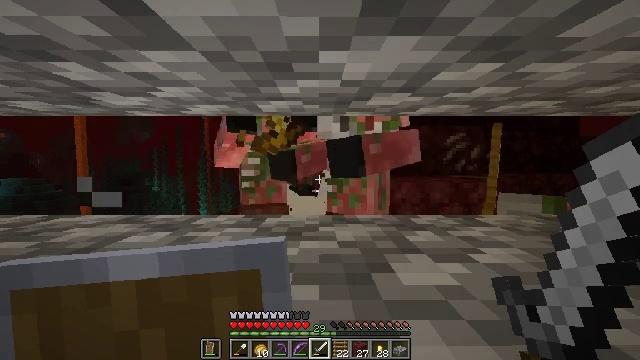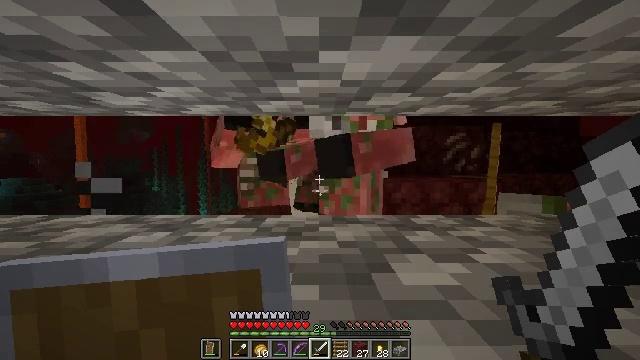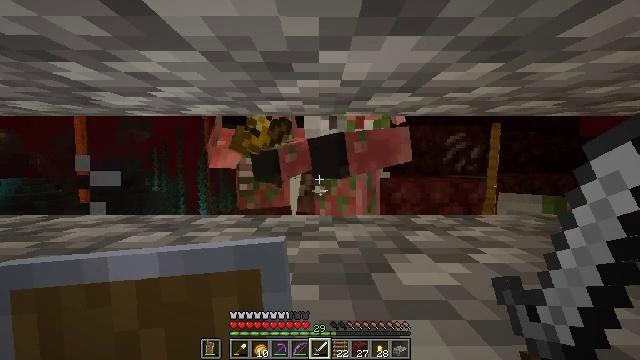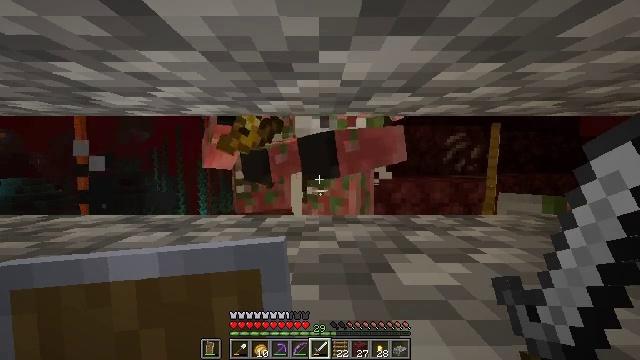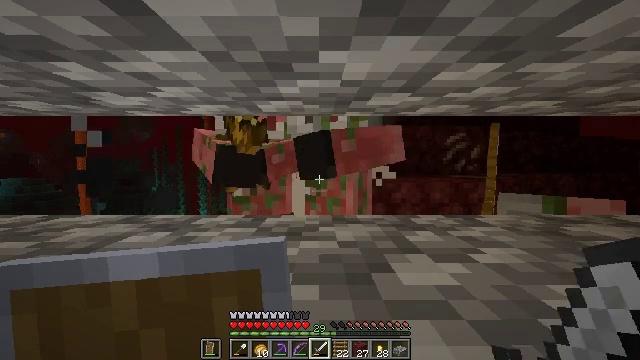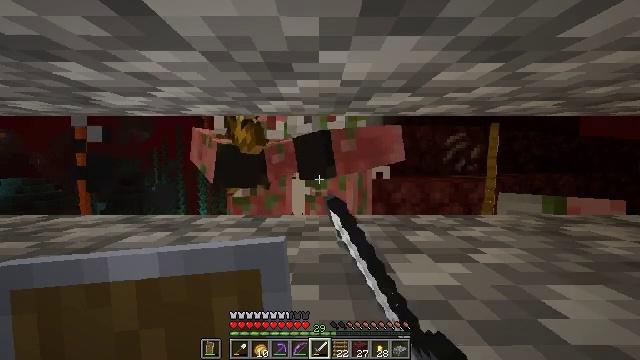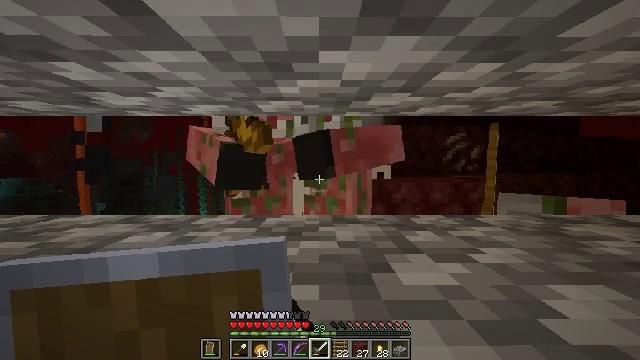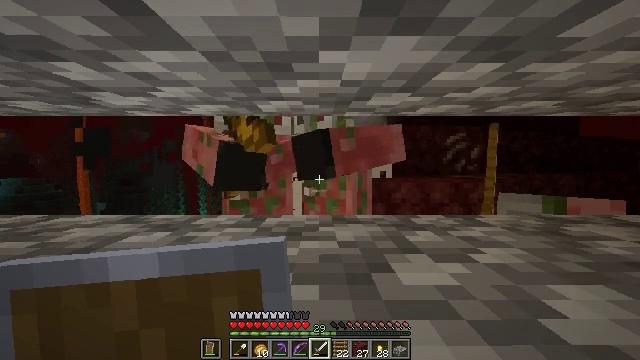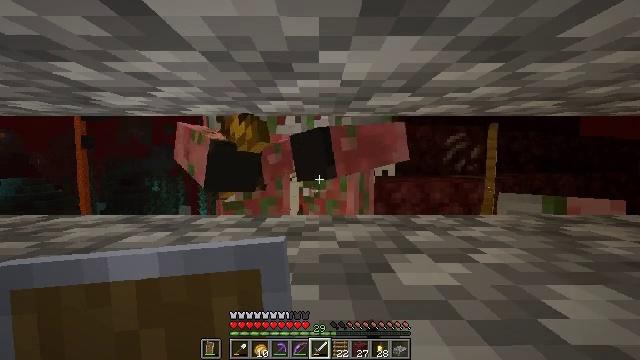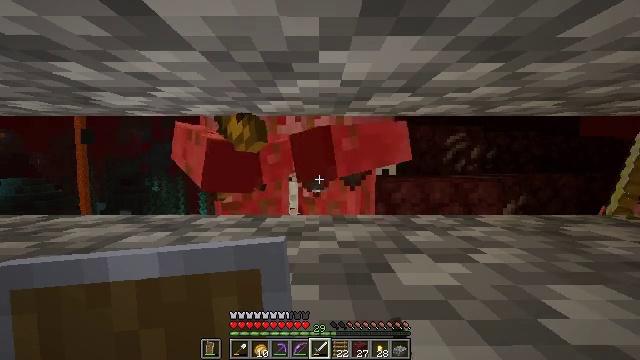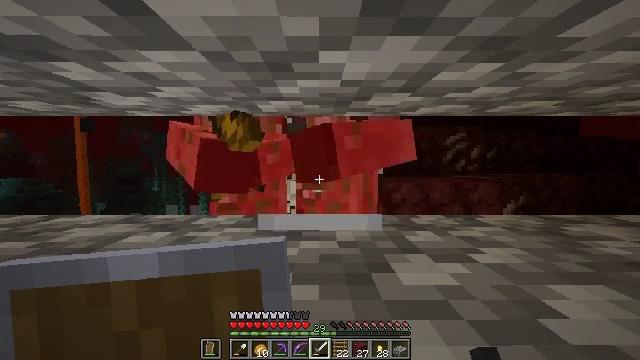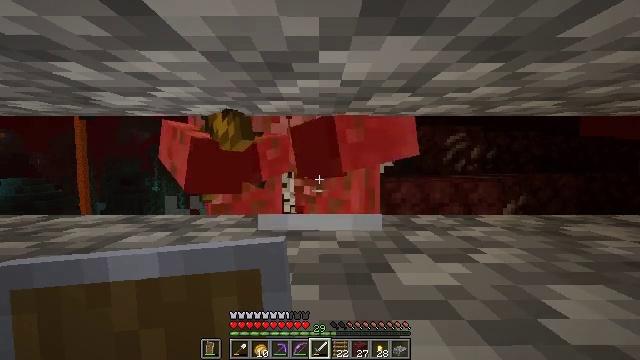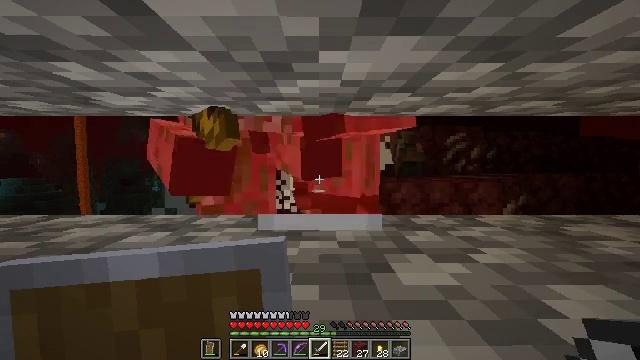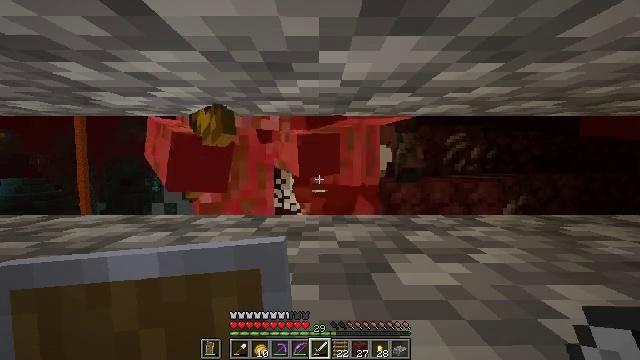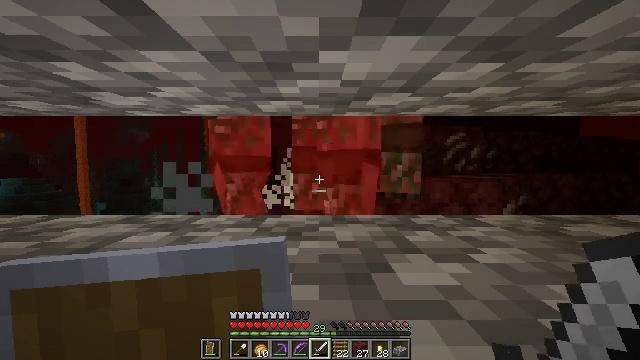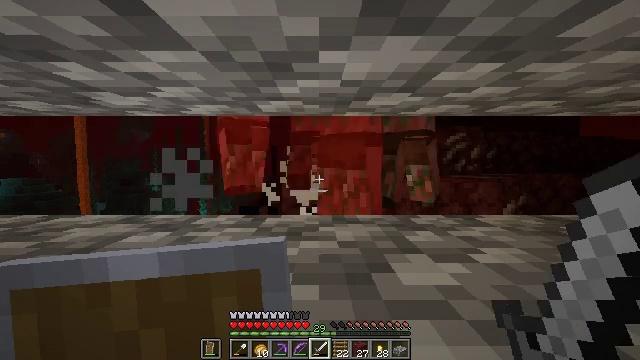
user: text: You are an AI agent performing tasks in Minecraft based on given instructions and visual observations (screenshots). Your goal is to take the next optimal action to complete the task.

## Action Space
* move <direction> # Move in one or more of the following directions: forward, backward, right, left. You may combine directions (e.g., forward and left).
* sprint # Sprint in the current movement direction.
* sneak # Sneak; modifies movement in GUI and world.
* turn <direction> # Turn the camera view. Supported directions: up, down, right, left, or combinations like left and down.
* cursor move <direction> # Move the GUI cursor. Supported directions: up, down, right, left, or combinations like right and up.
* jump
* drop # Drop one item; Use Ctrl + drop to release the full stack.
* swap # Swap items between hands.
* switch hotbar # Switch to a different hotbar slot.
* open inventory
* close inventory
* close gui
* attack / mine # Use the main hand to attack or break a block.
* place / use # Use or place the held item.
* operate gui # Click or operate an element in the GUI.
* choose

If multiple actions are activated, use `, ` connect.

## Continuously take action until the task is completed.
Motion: motion action
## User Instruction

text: Combat the zombified piglin.
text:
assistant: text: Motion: sneak
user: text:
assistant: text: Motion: sneak
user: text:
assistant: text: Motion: sneak
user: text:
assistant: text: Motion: sneak, attack / mine
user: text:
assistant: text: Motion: sneak, attack / mine
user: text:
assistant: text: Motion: sneak, attack / mine
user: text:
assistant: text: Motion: sneak, attack / mine
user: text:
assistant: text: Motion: sneak, attack / mine
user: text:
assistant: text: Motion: sneak
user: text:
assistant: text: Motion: sneak
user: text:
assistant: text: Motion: sneak
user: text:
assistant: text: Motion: sneak
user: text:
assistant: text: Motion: sneak
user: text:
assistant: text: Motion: sneak
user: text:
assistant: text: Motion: sneak
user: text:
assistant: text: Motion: sneak
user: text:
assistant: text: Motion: sneak
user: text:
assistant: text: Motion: sneak
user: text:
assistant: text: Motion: sneak
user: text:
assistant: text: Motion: sneak
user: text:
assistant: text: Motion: sneak
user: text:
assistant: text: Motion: sneak
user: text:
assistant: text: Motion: sneak
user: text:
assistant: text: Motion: sneak
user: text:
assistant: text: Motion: sneak
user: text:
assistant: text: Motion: sneak
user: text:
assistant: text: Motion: sneak
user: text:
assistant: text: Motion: sneak
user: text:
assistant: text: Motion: sneak
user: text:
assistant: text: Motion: sneak, attack / mine